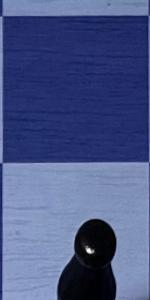
Label: Empty